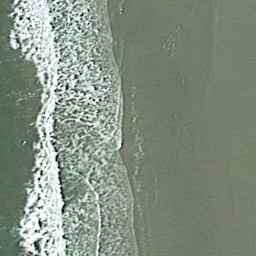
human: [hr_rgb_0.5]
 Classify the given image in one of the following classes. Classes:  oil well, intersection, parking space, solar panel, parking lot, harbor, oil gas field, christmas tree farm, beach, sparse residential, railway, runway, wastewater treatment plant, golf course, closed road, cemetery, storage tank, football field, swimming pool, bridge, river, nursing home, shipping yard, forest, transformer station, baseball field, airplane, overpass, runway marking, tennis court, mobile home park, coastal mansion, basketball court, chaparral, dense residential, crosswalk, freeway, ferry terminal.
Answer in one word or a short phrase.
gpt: beach